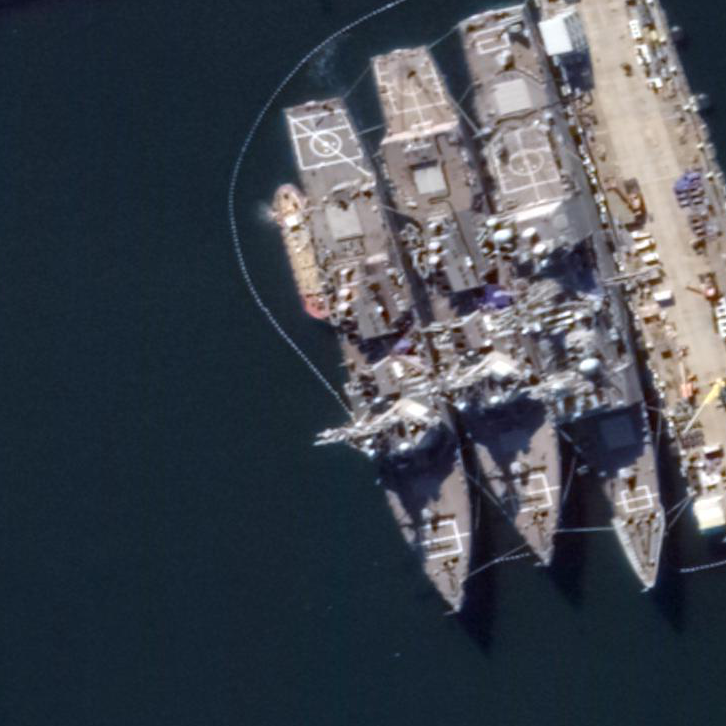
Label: destroyer